Question: Android Studio is not showing app logo on the Action Bar.
I used following style:
'''
<style name="AppTheme" parent="Base.Theme.AppCompat.Light.DarkActionBar">
<!-- Customize your theme here. -->
</style>
'''
It is showing logo in my XMl design what While i run it app logo disappear.
Like this is the output of my app

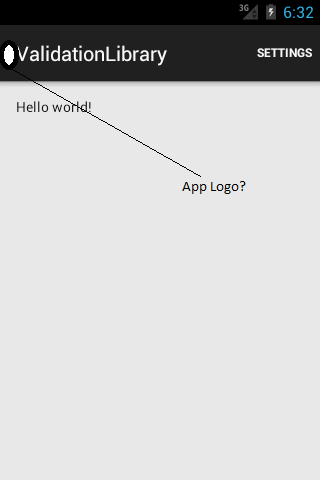
Answer: Part of material-design is that the logo is not on the actionbar anymore - but you can force to get it back if you want like so:
<URL>